Question: In details, I am looking for an example exactly like below image. I got a good example in this link <URL>. Its works fine as my requirement.But problem when i implementing to my project it is showing error in list view. below is my code plz help me. i am new to this topic. Thank you in advance!
looking for:

here is my code below plz say my mistake..
MainActivity .java
'''
public class MainActivity extends Activity implements SearchView.OnQueryTextListener,SearchView.OnCloseListener {
private ListView listView;
private SearchView search;
EfficientAdapter objectAdapter;
EfficientAdapter2 objectAdapter1;
int textlength=0;
private CheckBox checkStat, checkRoutine, checkTat;
private GestureDetector mGestureDetector;
private ArrayList<CountriesList> elements;
@Override
public void onCreate(Bundle savedInstanceState) {
super.onCreate(savedInstanceState);
setContentView(R.layout.homempleb);
Log.i("scan"," txtScanResult ");
//Arrays.sort(CountriesList.name);
ActionItem nextItem = new ActionItem();
final QuickAction quickAction = new QuickAction(this, QuickAction.VERTICAL);
quickAction.addActionItem(nextItem);
quickAction.setOnDismissListener(new QuickAction.OnDismissListener() {
@Override
public void onDismiss() {
Toast.makeText(getApplicationContext(), "Dismissed", Toast.LENGTH_SHORT).show();
}
});
search = (SearchView) findViewById(R.id.searchView1);
search.setIconifiedByDefault(false);
search.setOnQueryTextListener(this);
search.setOnCloseListener(this);
search.setOnClickListener(new View.OnClickListener() {
public void onClick(View v) {
quickAction.show(v);
}
});
checkStat = (CheckBox) findViewById(R.id.checkBoxStat);
checkRoutine = (CheckBox) findViewById(R.id.checkBoxRoutine);
checkTat = (CheckBox) findViewById(R.id.checkBoxTat);
checkStat.setOnClickListener(new OnClickListener() {
@Override
public void onClick(View v) {
if (((CheckBox) v).isChecked()) {
checkStat.setChecked(true);
Toast.makeText(MainActivity.this, "STAT", Toast.LENGTH_SHORT).show();
checkRoutine.setChecked(false);
checkTat.setChecked(false);
}
}
});
checkRoutine.setOnClickListener(new OnClickListener() {
@Override
public void onClick(View v) {
if (((CheckBox) v).isChecked()) {
checkRoutine.setChecked(true);
Toast.makeText(MainActivity.this, "ROUTINE", Toast.LENGTH_SHORT).show();
checkStat.setChecked(false);
checkTat.setChecked(false);
}
}
});
checkTat.setOnClickListener(new OnClickListener() {
@Override
public void onClick(View v) {
if (((CheckBox) v).isChecked()) {
checkTat.setChecked(true);
Toast.makeText(MainActivity.this, "TAT Effeciency", Toast.LENGTH_SHORT).show();
checkRoutine.setChecked(false);
checkStat.setChecked(false);
}
}
});
listView = (ListView) findViewById(R.id.homelistView);
listView.setTextFilterEnabled(true);
listView.setFastScrollEnabled(true);
objectAdapter = new EfficientAdapter(this, elements );
listView.setAdapter(objectAdapter);
Button refreshButton= (Button)findViewById(R.id.refreshButton);
refreshButton.setOnClickListener(new OnClickListener() {
@Override
public void onClick(View v) {
objectAdapter1 = new EfficientAdapter2(MainActivity.this);
// objectAdapter = new EfficientAdapter(MainActivity.this);// adapter with new data
listView.setAdapter(objectAdapter1);
Log.i("notifyDataSetChanged", "data updated");
objectAdapter1.notifyDataSetChanged();
}
});
}
@Override
public boolean onClose() {
return false;
}
@Override
public boolean onQueryTextChange(String newText) {
return false;
}
@Override
public boolean onQueryTextSubmit(String query) {
return false;
}
}
'''
EfficientAdapter.java
'''
public class EfficientAdapter extends BaseAdapter implements SectionIndexer {
private AlphabetIndexer alphaIndexer;
private String mSections = "#ABCDEFGHIJKLMNOPQRSTUVWXYZ";
private LayoutInflater mInflater;
private Context context;
public EfficientAdapter(Context context, ArrayList<CountriesList> elements) {
mInflater = LayoutInflater.from(context);
this.context=context;
}
public int getCount() {
return CountriesList.name.length;
}
public Object getItem(int position) {
return position;
}
public long getItemId(int position) {
return position;
}
public View getView(int position, View convertView, ViewGroup parent) {
ViewHolder holder;
if (convertView == null) {
convertView = mInflater.inflate(R.layout.homemplebrowview, null);
holder = new ViewHolder();
holder.text1 = (TextView) convertView
.findViewById(R.id.name);
holder.text2 = (TextView) convertView
.findViewById(R.id.mrn);
holder.text3 = (TextView) convertView
.findViewById(R.id.date);
holder.text4 = (TextView) convertView
.findViewById(R.id.age);
holder.text5 = (TextView) convertView
.findViewById(R.id.gender);
holder.text6 = (TextView) convertView
.findViewById(R.id.wardno);
holder.text7 = (TextView) convertView
.findViewById(R.id.roomno);
holder.text8 = (TextView) convertView
.findViewById(R.id.bedno);
holder.btnList = (Button)convertView.findViewById(R.id.listbutton);
// holder.btnList.setOnClickListener(this);
holder.btnList.setOnClickListener(new OnClickListener() {
@Override
public void onClick(View v) {
Intent next=new Intent(context, SeviceDetails.class);
context.startActivity(next);
}
});
convertView.setTag(holder);
} else {
holder = (ViewHolder) convertView.getTag();
}
holder.text1.setText(CountriesList.name[position]);
holder.text2.setText(CountriesList.mrn[position]);
holder.text3.setText(CountriesList.actualstart[position]);
holder.text4.setText(CountriesList.age[position]);
holder.text5.setText(CountriesList.gender[position]);
holder.text6.setText(CountriesList.wardNo[position]);
holder.text7.setText(CountriesList.roomNo[position]);
holder.text8.setText(CountriesList.bedNo[position]);
return convertView;
}
static class ViewHolder {
public Button btnList;
public TextView text8;
public TextView text7;
public TextView text6;
public TextView text5;
public TextView text4;
public TextView text1;
public TextView text2;
public TextView text3;
}
@Override
public void notifyDataSetChanged()
{
super.notifyDataSetChanged();
}
@Override
public int getPositionForSection(int section) {
// If there is no item for current section, previous section will be selected
for (int i = section; i >= 0; i--) {
for (int j = 0; j < getCount(); j++) {
if (i == 0) {
// For numeric section
for (int k = 0; k <= 9; k++) {
// if (StringMatcher.match(String.valueOf(getItem(j).charAt(0)), String.valueOf(k)))
return j;
}
} else {
// if (StringMatcher.match(String.valueOf(getItem(j).charAt(0)), String.valueOf(mSections.charAt(i))))
return j;
}
}
}
return 0;
}
@Override
public int getSectionForPosition(int position) {
return 0;
}
@Override
public Object[] getSections() {
String[] sections = new String[mSections.length()];
for (int i = 0; i < mSections.length(); i++)
sections[i] = String.valueOf(mSections.charAt(i));
return sections;
}
}
'''
IndexableListView.java
'''
public class IndexableListView extends ListView {
private boolean mIsFastScrollEnabled = false;
private IndexScroller mScroller = null;
private GestureDetector mGestureDetector = null;
public IndexableListView(Context context) {
super(context);
}
public IndexableListView(Context context, AttributeSet attrs) {
super(context, attrs);
}
public IndexableListView(Context context, AttributeSet attrs, int defStyle) {
super(context, attrs, defStyle);
}
@Override
public boolean isFastScrollEnabled() {
return mIsFastScrollEnabled;
}
@Override
public void setFastScrollEnabled(boolean enabled) {
mIsFastScrollEnabled = enabled;
if (mIsFastScrollEnabled) {
if (mScroller == null)
mScroller = new IndexScroller(getContext(), this);
} else {
if (mScroller != null) {
mScroller.hide();
mScroller = null;
}
}
}
@Override
public void draw(Canvas canvas) {
super.draw(canvas);
// Overlay index bar
if (mScroller != null)
mScroller.draw(canvas);
}
@Override
public boolean onTouchEvent(MotionEvent ev) {
// Intercept ListView's touch event
if (mScroller != null && mScroller.onTouchEvent(ev))
return true;
if (mGestureDetector == null) {
mGestureDetector = new GestureDetector(getContext(), new GestureDetector.SimpleOnGestureListener() {
@Override
public boolean onFling(MotionEvent e1, MotionEvent e2,
float velocityX, float velocityY) {
// If fling happens, index bar shows
mScroller.show();
return super.onFling(e1, e2, velocityX, velocityY);
}
});
}
mGestureDetector.onTouchEvent(ev);
return super.onTouchEvent(ev);
}
@Override
public boolean onInterceptTouchEvent(MotionEvent ev) {
return true;
}
@Override
public void setAdapter(ListAdapter adapter) {
super.setAdapter(adapter);
if (mScroller != null)
mScroller.setAdapter(adapter);
}
@Override
protected void onSizeChanged(int w, int h, int oldw, int oldh) {
super.onSizeChanged(w, h, oldw, oldh);
if (mScroller != null)
mScroller.onSizeChanged(w, h, oldw, oldh);
}
}
'''
StringMatcher.java
'''
public class StringMatcher {
public static boolean match(String value, String keyword) {
if (value == null || keyword == null)
return false;
if (keyword.length() > value.length())
return false;
int i = 0, j = 0;
do {
if (isKorean(value.charAt(i)) && isInitialSound(keyword.charAt(j))) {
} else {
if (keyword.charAt(j) == value.charAt(i)) {
i++;
j++;
} else if (j > 0)
break;
else
i++;
}
} while (i < value.length() && j < keyword.length());
return (j == keyword.length())? true : false;
}
private static boolean isKorean(char c) {
return false;
}
private static boolean isInitialSound(char c) {
return false;
}
'''
}
IndexScroller.java
'''
public class IndexScroller {
private static final int STATE_HIDDEN = 0;
private static final int STATE_SHOWING = 1;
private static final int STATE_SHOWN = 2;
private static final int STATE_HIDING = 3;
public IndexScroller(Context context, ListView lv) {
mDensity = context.getResources().getDisplayMetrics().density;
mScaledDensity = context.getResources().getDisplayMetrics().scaledDensity;
mListView = lv;
setAdapter(mListView.getAdapter());
mIndexbarWidth = 20 * mDensity;
mIndexbarMargin = 10 * mDensity;
mPreviewPadding = 5 * mDensity;
}
public void draw(Canvas canvas) {
if (mState == STATE_HIDDEN)
return;
// mAlphaRate determines the rate of opacity
Paint indexbarPaint = new Paint();
indexbarPaint.setColor(Color.BLACK);
indexbarPaint.setAlpha((int) (64 * mAlphaRate));
indexbarPaint.setAntiAlias(true);
canvas.drawRoundRect(mIndexbarRect, 5 * mDensity, 5 * mDensity, indexbarPaint);
if (mSections != null && mSections.length > 0) {
// Preview is shown when mCurrentSection is set
if (mCurrentSection >= 0) {
Paint previewPaint = new Paint();
previewPaint.setColor(Color.BLACK);
previewPaint.setAlpha(96);
previewPaint.setAntiAlias(true);
previewPaint.setShadowLayer(3, 0, 0, Color.argb(64, 0, 0, 0));
Paint previewTextPaint = new Paint();
previewTextPaint.setColor(Color.WHITE);
previewTextPaint.setAntiAlias(true);
previewTextPaint.setTextSize(50 * mScaledDensity);
float previewTextWidth = previewTextPaint.measureText(mSections[mCurrentSection]);
float previewSize = 2 * mPreviewPadding + previewTextPaint.descent() - previewTextPaint.ascent();
RectF previewRect = new RectF((mListViewWidth - previewSize) / 2
, (mListViewHeight - previewSize) / 2
, (mListViewWidth - previewSize) / 2 + previewSize
, (mListViewHeight - previewSize) / 2 + previewSize);
canvas.drawRoundRect(previewRect, 5 * mDensity, 5 * mDensity, previewPaint);
canvas.drawText(mSections[mCurrentSection], previewRect.left + (previewSize - previewTextWidth) / 2 - 1
, previewRect.top + mPreviewPadding - previewTextPaint.ascent() + 1, previewTextPaint);
}
Paint indexPaint = new Paint();
indexPaint.setColor(Color.WHITE);
indexPaint.setAlpha((int) (255 * mAlphaRate));
indexPaint.setAntiAlias(true);
indexPaint.setTextSize(12 * mScaledDensity);
float sectionHeight = (mIndexbarRect.height() - 2 * mIndexbarMargin) / mSections.length;
float paddingTop = (sectionHeight - (indexPaint.descent() - indexPaint.ascent())) / 2;
for (int i = 0; i < mSections.length; i++) {
float paddingLeft = (mIndexbarWidth - indexPaint.measureText(mSections[i])) / 2;
canvas.drawText(mSections[i], mIndexbarRect.left + paddingLeft
, mIndexbarRect.top + mIndexbarMargin + sectionHeight * i + paddingTop - indexPaint.ascent(), indexPaint);
}
}
}
public boolean onTouchEvent(MotionEvent ev) {
switch (ev.getAction()) {
case MotionEvent.ACTION_DOWN:
// If down event occurs inside index bar region, start indexing
if (mState != STATE_HIDDEN && contains(ev.getX(), ev.getY())) {
setState(STATE_SHOWN);
// It demonstrates that the motion event started from index bar
mIsIndexing = true;
// Determine which section the point is in, and move the list to that section
mCurrentSection = getSectionByPoint(ev.getY());
mListView.setSelection(mIndexer.getPositionForSection(mCurrentSection));
return true;
}
break;
case MotionEvent.ACTION_MOVE:
if (mIsIndexing) {
// If this event moves inside index bar
if (contains(ev.getX(), ev.getY())) {
// Determine which section the point is in, and move the list to that section
mCurrentSection = getSectionByPoint(ev.getY());
mListView.setSelection(mIndexer.getPositionForSection(mCurrentSection));
}
return true;
}
break;
case MotionEvent.ACTION_UP:
if (mIsIndexing) {
mIsIndexing = false;
mCurrentSection = -1;
}
if (mState == STATE_SHOWN)
setState(STATE_HIDING);
break;
}
return false;
}
public void onSizeChanged(int w, int h, int oldw, int oldh) {
mListViewWidth = w;
mListViewHeight = h;
mIndexbarRect = new RectF(w - mIndexbarMargin - mIndexbarWidth
, mIndexbarMargin
, w - mIndexbarMargin
, h - mIndexbarMargin);
}
public void show() {
if (mState == STATE_HIDDEN)
setState(STATE_SHOWING);
else if (mState == STATE_HIDING)
setState(STATE_HIDING);
}
public void hide() {
if (mState == STATE_SHOWN)
setState(STATE_HIDING);
}
public void setAdapter(Adapter adapter) {
if (adapter instanceof SectionIndexer) {
mIndexer = (SectionIndexer) adapter;
mSections = (String[]) mIndexer.getSections();
}
}
private void setState(int state) {
if (state < STATE_HIDDEN || state > STATE_HIDING)
return;
mState = state;
switch (mState) {
case STATE_HIDDEN:
// Cancel any fade effect
mHandler.removeMessages(0);
break;
case STATE_SHOWING:
// Start to fade in
mAlphaRate = 0;
fade(0);
break;
case STATE_SHOWN:
// Cancel any fade effect
mHandler.removeMessages(0);
break;
case STATE_HIDING:
// Start to fade out after three seconds
mAlphaRate = 1;
fade(3000);
break;
}
}
private boolean contains(float x, float y) {
// Determine if the point is in index bar region, which includes the right margin of the bar
return (x >= mIndexbarRect.left && y >= mIndexbarRect.top && y <= mIndexbarRect.top + mIndexbarRect.height());
}
private int getSectionByPoint(float y) {
if (mSections == null || mSections.length == 0)
return 0;
if (y < mIndexbarRect.top + mIndexbarMargin)
return 0;
if (y >= mIndexbarRect.top + mIndexbarRect.height() - mIndexbarMargin)
return mSections.length - 1;
return (int) ((y - mIndexbarRect.top - mIndexbarMargin) / ((mIndexbarRect.height() - 2 * mIndexbarMargin) / mSections.length));
}
private void fade(long delay) {
mHandler.removeMessages(0);
mHandler.sendEmptyMessageAtTime(0, SystemClock.uptimeMillis() + delay);
}
private Handler mHandler = new Handler() {
@Override
public void handleMessage(Message msg) {
super.handleMessage(msg);
switch (mState) {
case STATE_SHOWING:
// Fade in effect
mAlphaRate += (1 - mAlphaRate) * 0.2;
if (mAlphaRate > 0.9) {
mAlphaRate = 1;
setState(STATE_SHOWN);
}
mListView.invalidate();
fade(10);
break;
case STATE_SHOWN:
// If no action, hide automatically
setState(STATE_HIDING);
break;
case STATE_HIDING:
// Fade out effect
mAlphaRate -= mAlphaRate * 0.2;
if (mAlphaRate < 0.1) {
mAlphaRate = 0;
setState(STATE_HIDDEN);
}
mListView.invalidate();
fade(10);
break;
}
}
};
}
'''
if i add this it works code in mainactivity
listView = (ListView) findViewById(R.id.homelistView);
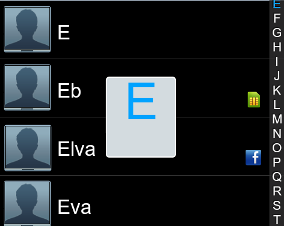
Answer: your are using a custom ListView class, com.woozzu.android.widget.IndexableListView
You have to replace your "ListView " in layout file to a "com.woozzu.android.widget.IndexableListView"
Change your Layout to:
'''
<?xml version="1.0" encoding="utf-8"?>
<LinearLayout xmlns:android="http://schemas.android.com/apk/res/android"
android:layout_width="fill_parent"
android:background="#ff3344"
android:layout_height="fill_parent" >
<LinearLayout
android:layout_width="fill_parent"
android:layout_height="wrap_content"
android:layout_alignParentBottom="true"
android:background="#ffffff"
android:layout_alignTop="@+id/scrollView1"
android:layout_toRightOf="@+id/scrollView1" >
<com.woozzu.android.widget.IndexableListView
android:id="@+id/homelistView"
android:layout_width="0dip"
android:layout_height="fill_parent"
android:layout_weight="1.04"
android:dividerHeight="0dip" >
</com.woozzu.android.widget.IndexableListView>
</LinearLayout>
</RelativeLayout>
</LinearLayout>
'''